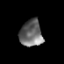
Tissue: prostate
Cell type: B cells
Senescence score: 0.2973
Nuclear area (px): 591
Mean DAPI intensity: 107.036